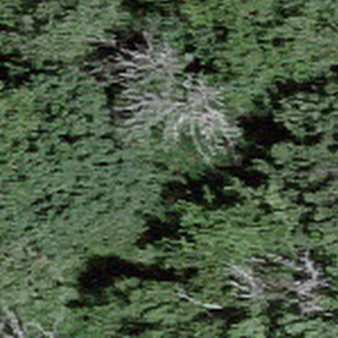
Label: other